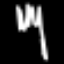
Label: fork